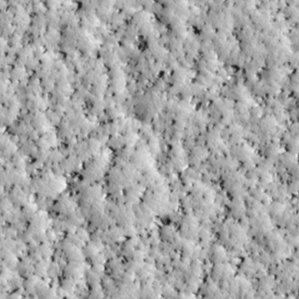
Label: non_frost